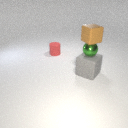
small red rubber cylinder behind large gray rubber cube